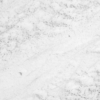
Label: not_dusty